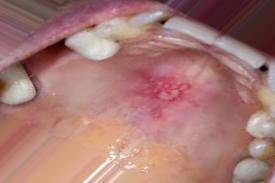
Condition: Mouth Ulcer